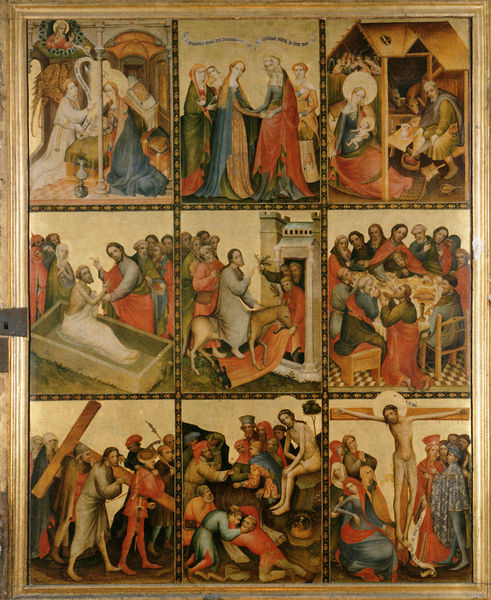
Titel: Goldene Tafel (Innenseite des mittleren Flügels)
Institution: Hannover, Niedersächsisches Landesmuseum
Schlagwörter: gemälde, menschen, bibel, geschichte, esel, kreuz, religion, stadttor, sarg, christus, jesus, kreuzigung, leichentuch, mittelalter, heilige, abendmahl, maria, christen, geburt, wunder, kreuzweg, bildfelder, leben christi, lebensgeschichte, leidensgeschichte, biblische geschichte, e, gewölkreuzigung, eizug